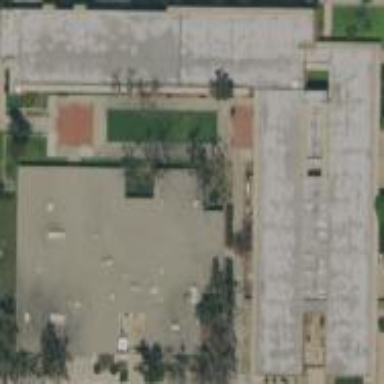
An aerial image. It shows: School building.